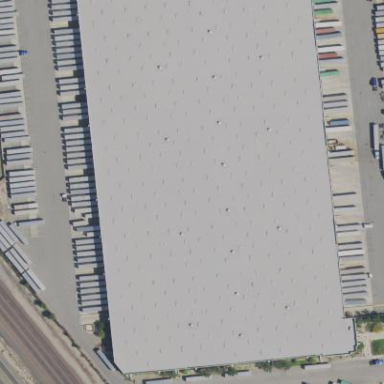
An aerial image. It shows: Warehouse.